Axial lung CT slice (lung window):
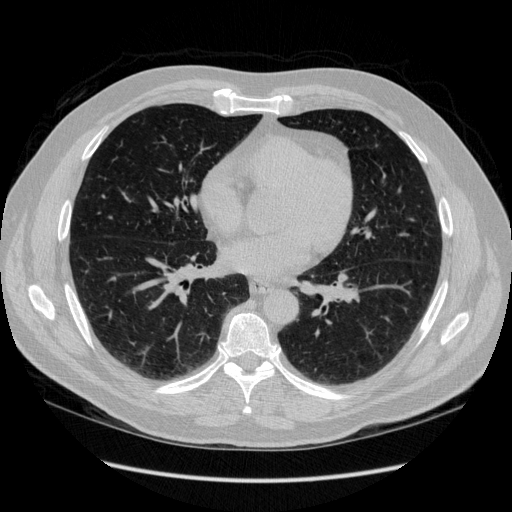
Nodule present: no